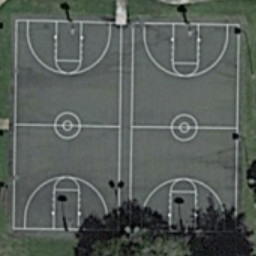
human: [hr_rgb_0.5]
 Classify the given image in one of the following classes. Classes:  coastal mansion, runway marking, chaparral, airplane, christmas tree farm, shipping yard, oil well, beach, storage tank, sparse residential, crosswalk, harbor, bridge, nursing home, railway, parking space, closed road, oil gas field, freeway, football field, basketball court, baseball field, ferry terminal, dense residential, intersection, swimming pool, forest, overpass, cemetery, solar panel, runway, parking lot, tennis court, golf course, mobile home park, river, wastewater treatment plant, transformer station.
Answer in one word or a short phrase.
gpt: basketball court